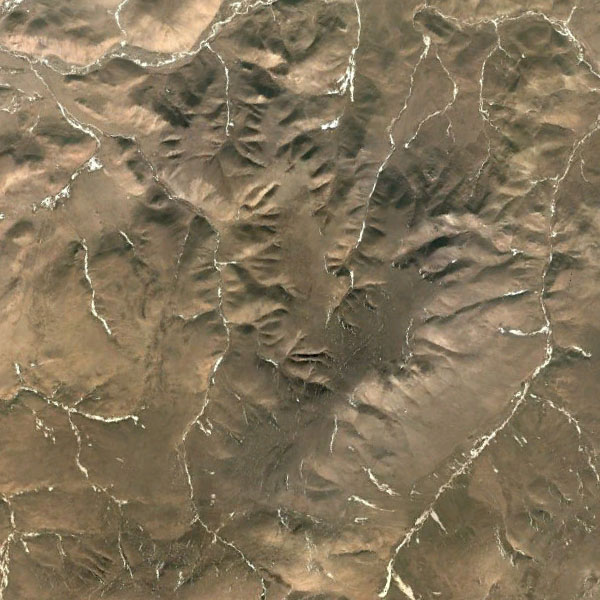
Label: Mountain